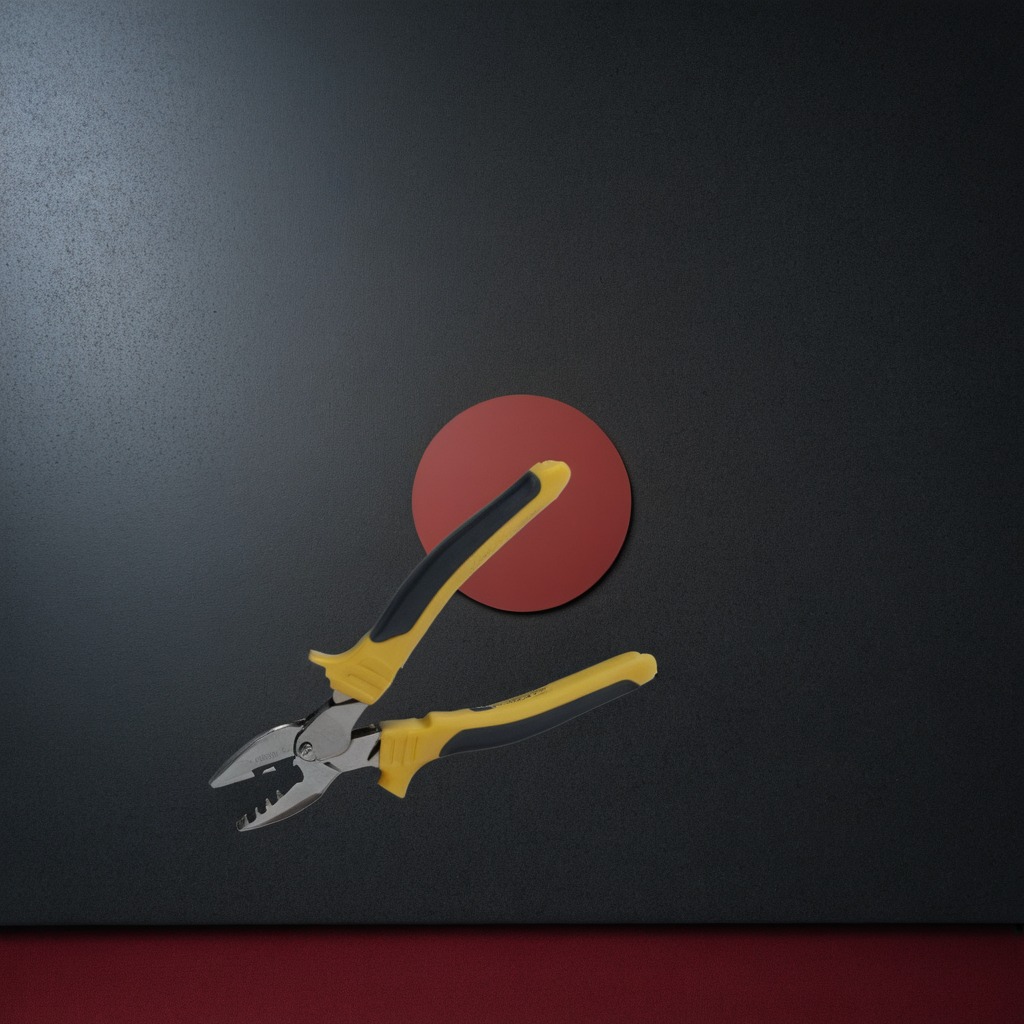
A plier is lying on the clean granite tabletop inside a workshop at night dim ambient light soft shadows worn but beneath the mat.